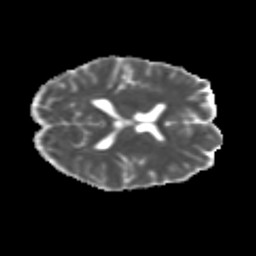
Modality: MD
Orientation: axial
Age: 19
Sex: female
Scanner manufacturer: siemens
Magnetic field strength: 3 T
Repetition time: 3.5 s
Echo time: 0.113 s